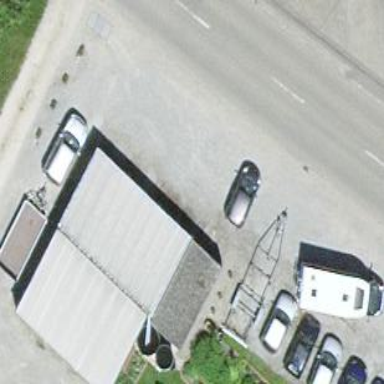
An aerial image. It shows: Garage building.